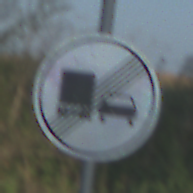
Verkehrszeichen: EndeUeberholverbotKraftfahrzeuge
Umgebung: Outdoor, RoadRail
Tageszeit: MorningAfternoon
Wetter: Clear
Licht: Natural
Jahreszeit: NotSpecified
Kontrast: HighContrast